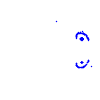
Particle: kaon